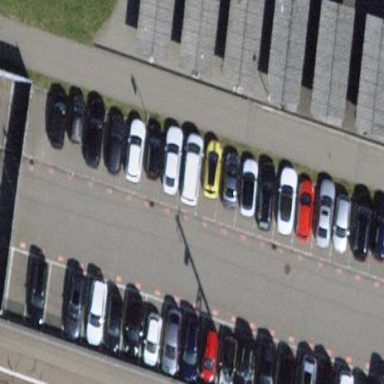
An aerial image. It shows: Parking area with surface.